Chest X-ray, PA view. Patient: 80 years old, sex F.
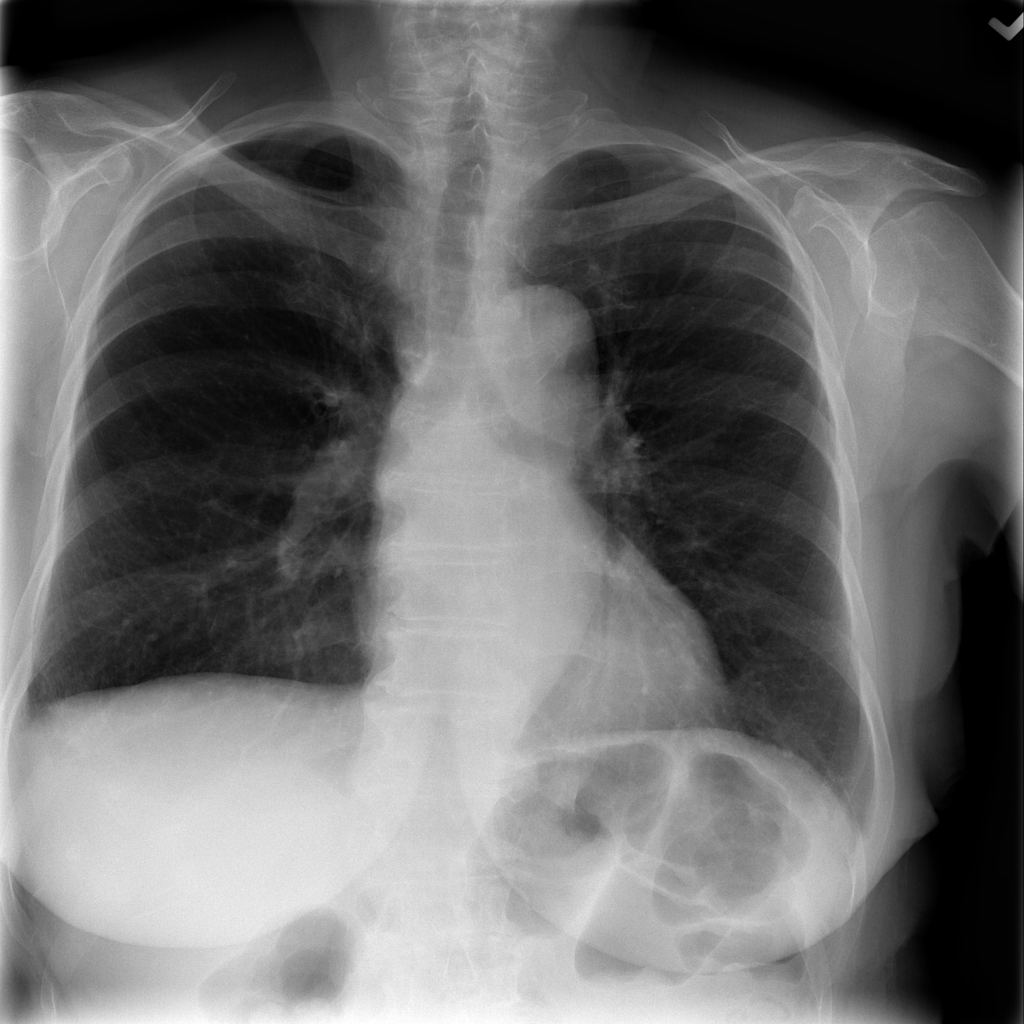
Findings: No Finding